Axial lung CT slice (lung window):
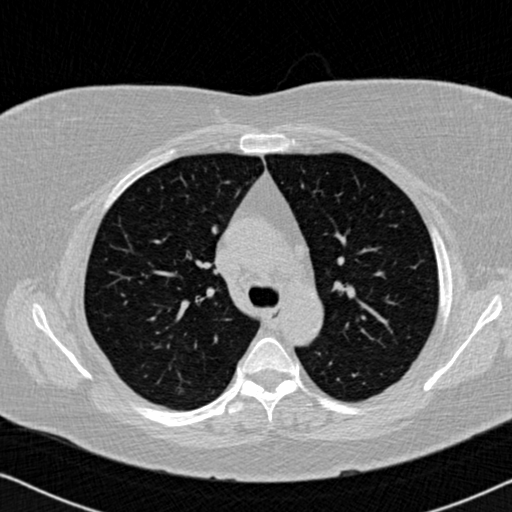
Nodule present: no